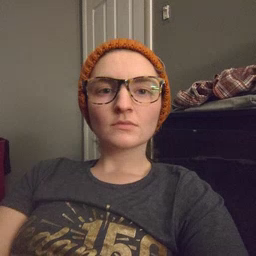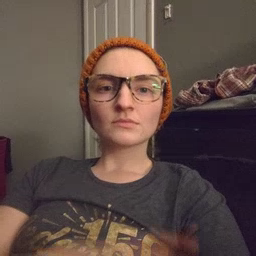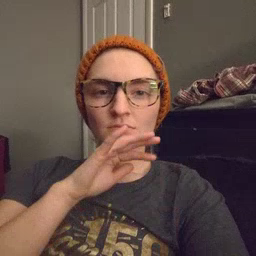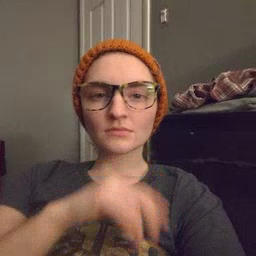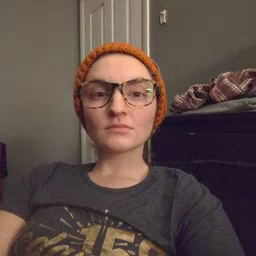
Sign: dirty